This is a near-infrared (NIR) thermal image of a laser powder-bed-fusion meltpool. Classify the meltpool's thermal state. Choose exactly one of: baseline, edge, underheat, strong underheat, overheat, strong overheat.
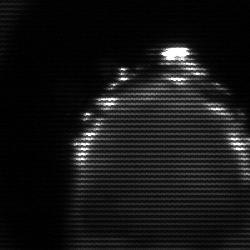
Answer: edge